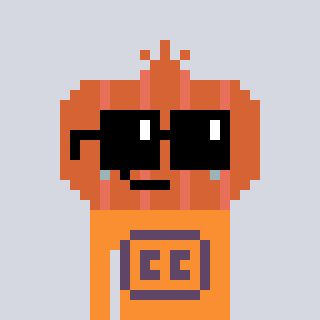
a pixel art character with square black sunglasses, a onion-shaped head and a orange-colored body on a cool background